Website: lowes
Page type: billing-address
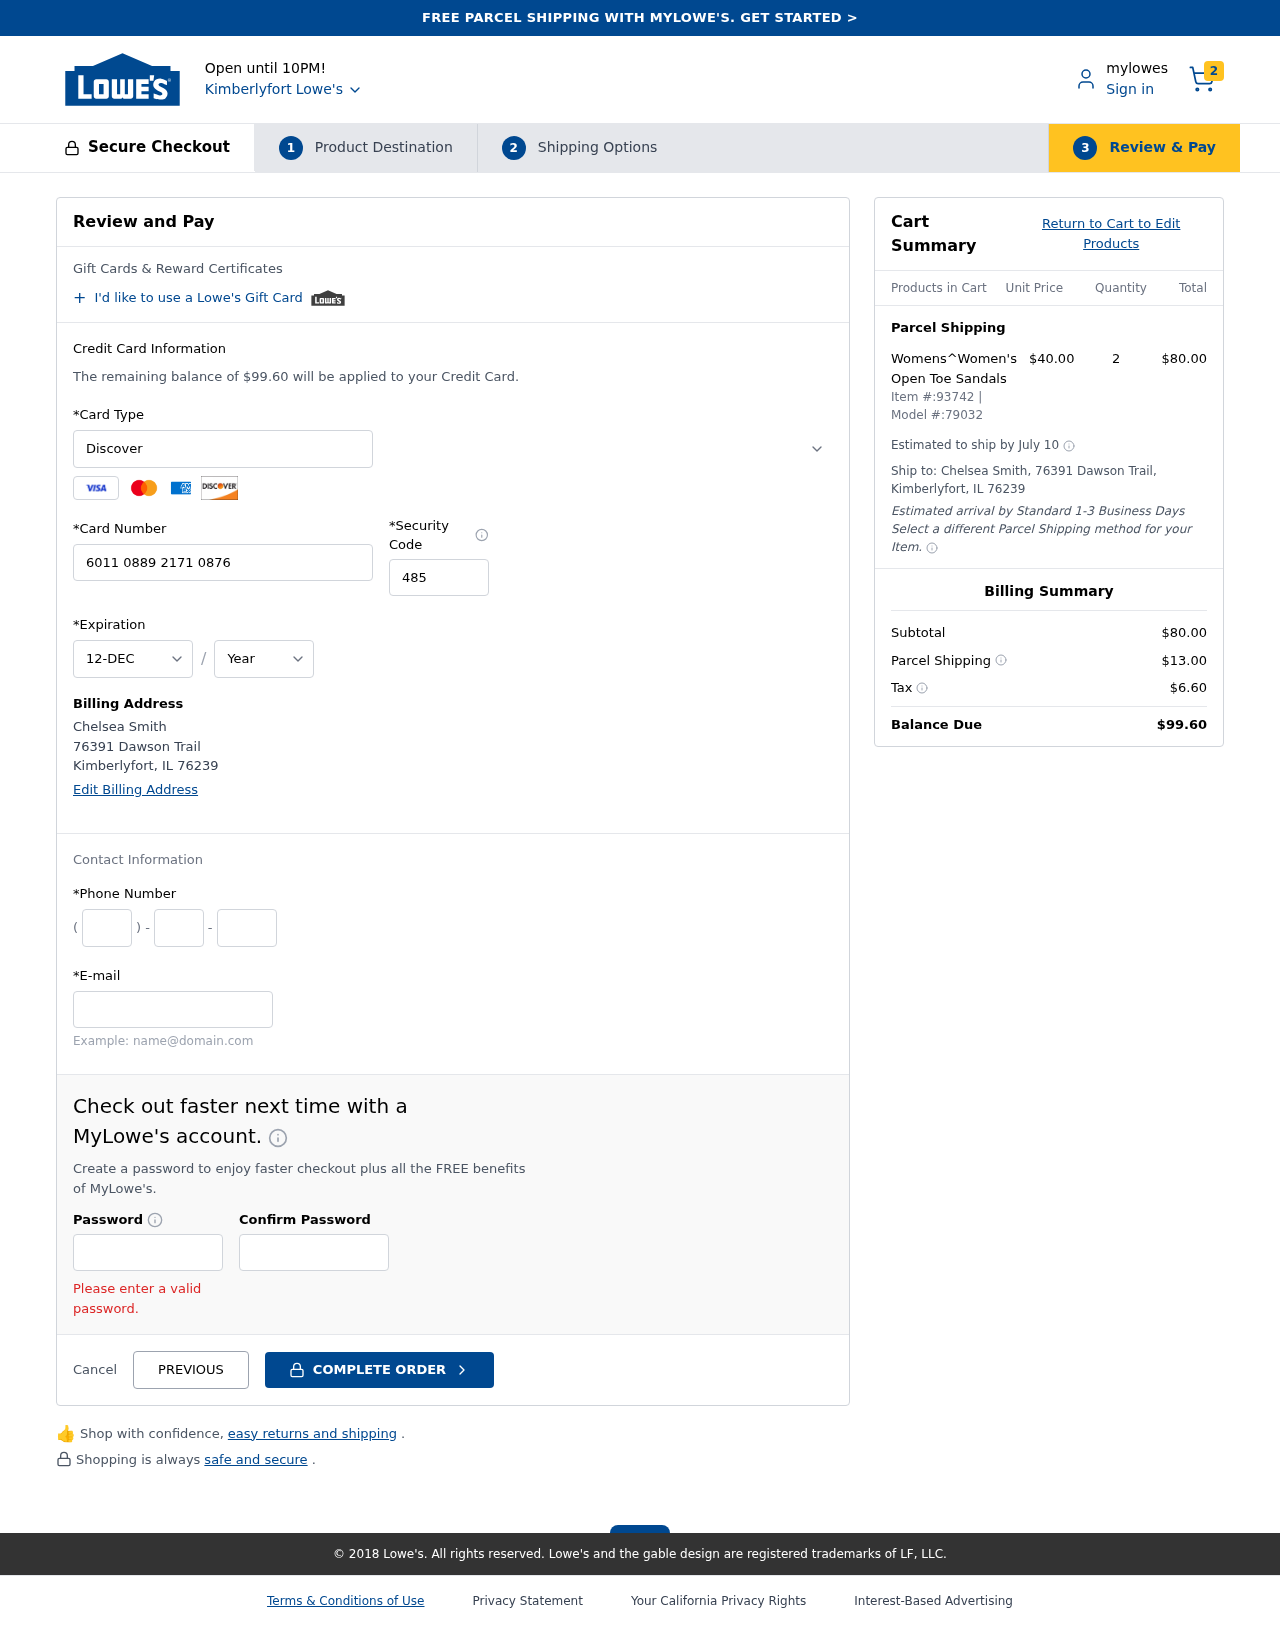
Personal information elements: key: PII_CARD_CVV
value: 485
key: PII_CARD_EXPIRY_MONTH
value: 12
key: PII_CARD_EXPIRY_YEAR
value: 28
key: PII_CARD_NUMBER
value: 6011 0889 2171 0876
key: PII_CARD_TYPE
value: Discover
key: PII_CITY
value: Kimberlyfort
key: PII_CITY_STATE_ZIP
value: Kimberlyfort, IL 76239
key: PII_EMAIL
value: csmith@gmail.com
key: PII_FULLNAME
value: Chelsea Smith
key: PII_PHONE_AREA
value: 904
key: PII_PHONE_PREFIX
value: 923
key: PII_PHONE_SUFFIX
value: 8768
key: PII_STREET
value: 76391 Dawson Trail
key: PII_FULLNAME2
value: Chelsea Smith
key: PII_STATE_ABBR
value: IL
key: PII_POSTCODE
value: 76239
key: PII_POSTCODE_FULL
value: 76239
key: PII_CITY_STATE
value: Kimberlyfort, IL
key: PII_POSTCODE_NUMERIC
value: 76239
Product elements: key: PRODUCT1_NAME
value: Womens^Women's Open Toe Sandals
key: PRODUCT1_PRICE
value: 40
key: PRODUCT1_QUANTITY
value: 2
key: PRODUCT_ITEM_NUMBER
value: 93742
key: PRODUCT_MODEL_NUMBER
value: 79032
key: PRODUCT1_LINE_TOTAL
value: $80.00
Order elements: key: ORDER_NUM_ITEMS
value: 2
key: ORDER_TOTAL
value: $99.60
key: ORDER_SHIPPING_DATE
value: July 10
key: ORDER_SUBTOTAL
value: $80.00
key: ORDER_SHIPPING_COST
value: $13.00
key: ORDER_TAX
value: $6.60